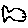
Label: fish